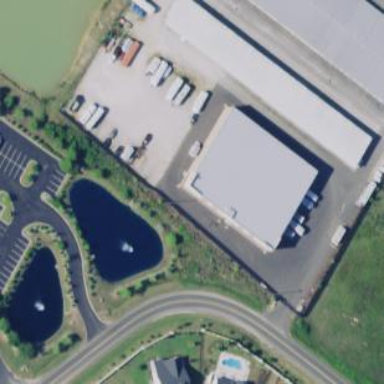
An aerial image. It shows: Building used for storage rental.